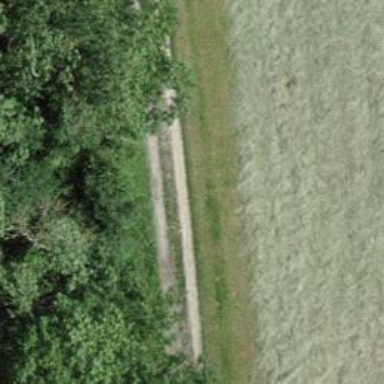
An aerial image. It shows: Gravel track with grade2 tracktype.